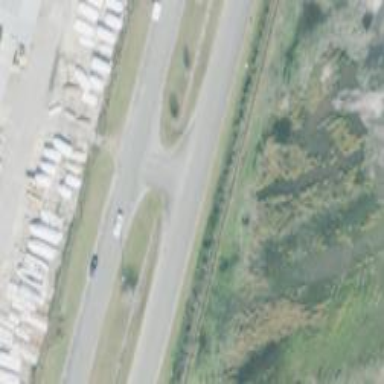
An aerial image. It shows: Tertiary link road.